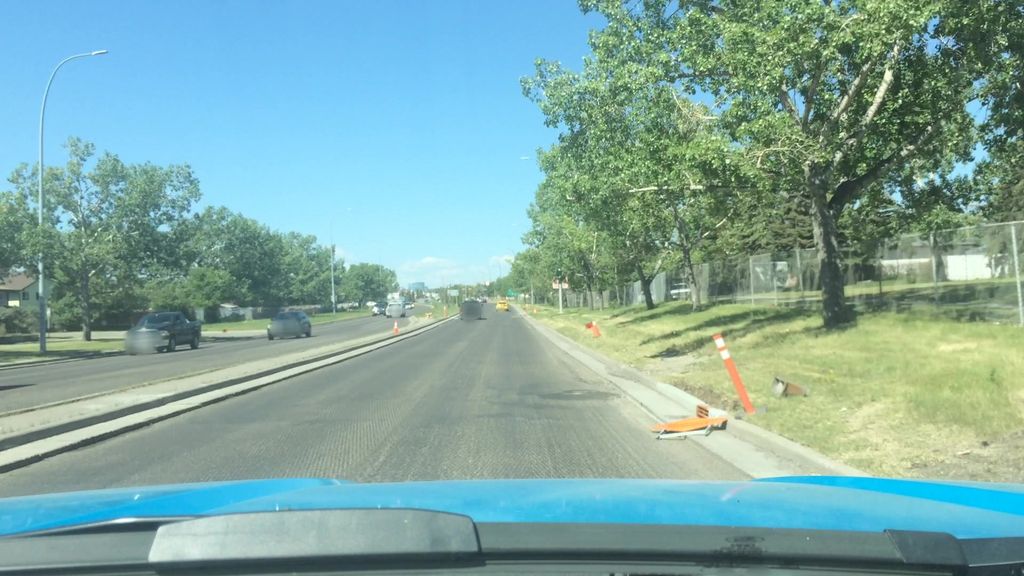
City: calgary